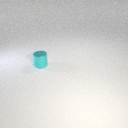
small cyan metal cylinder